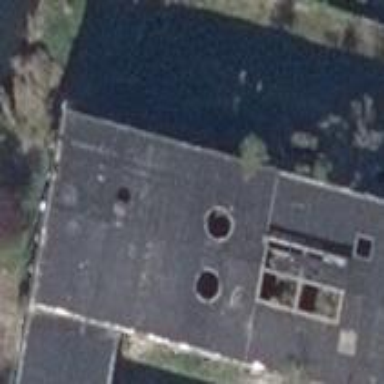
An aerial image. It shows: Part of building.